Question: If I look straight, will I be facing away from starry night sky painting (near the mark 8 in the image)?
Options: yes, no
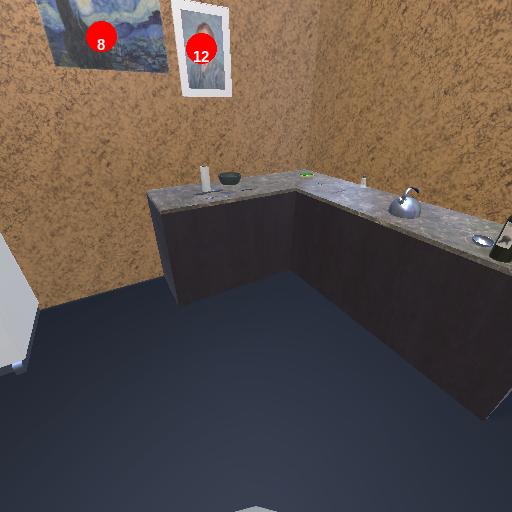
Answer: yes